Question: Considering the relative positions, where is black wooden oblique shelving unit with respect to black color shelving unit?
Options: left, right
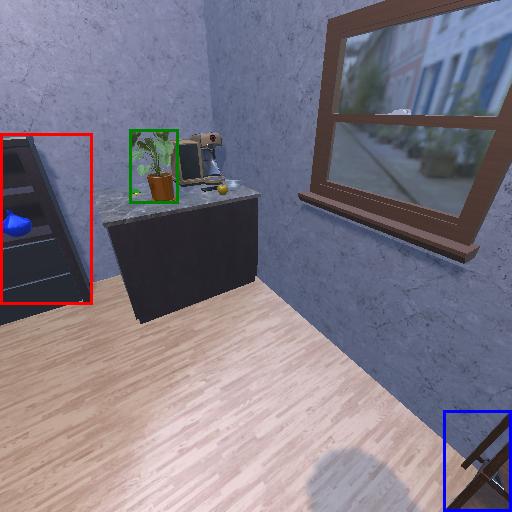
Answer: left